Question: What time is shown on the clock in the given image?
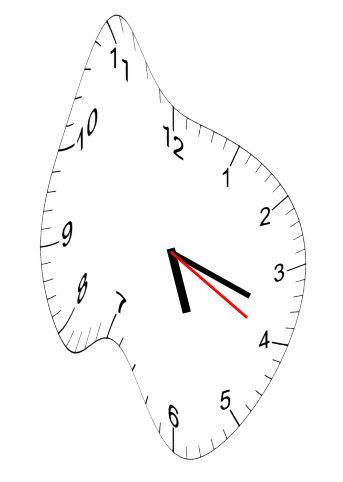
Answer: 05:18:20